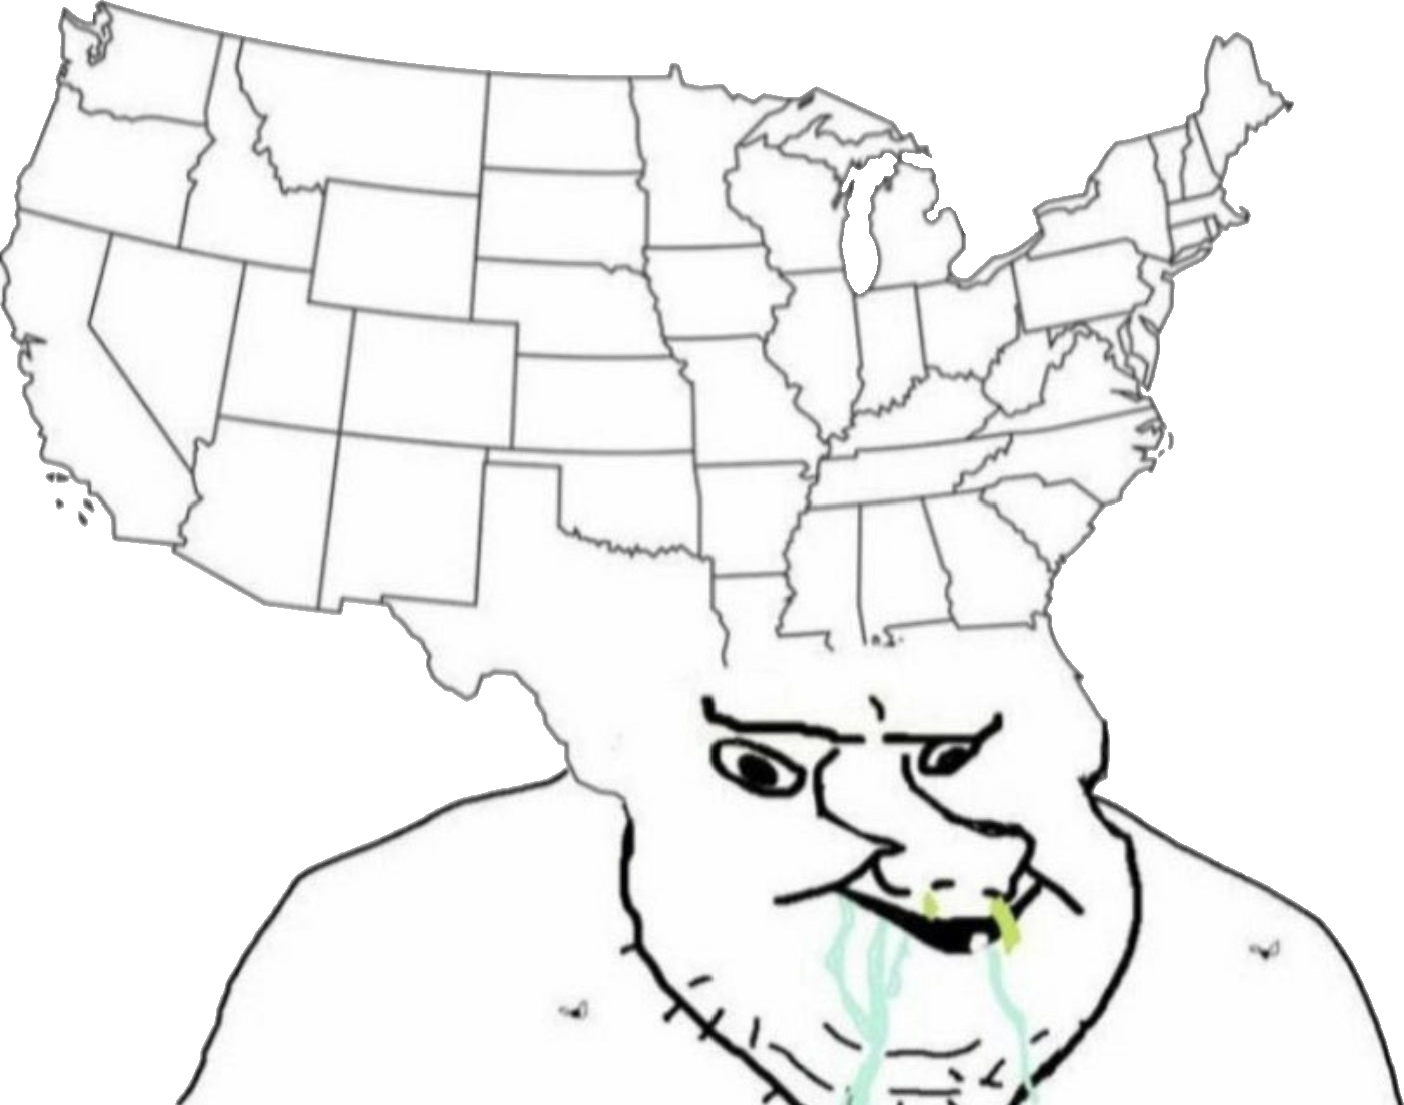
Label: 5_Brainlet